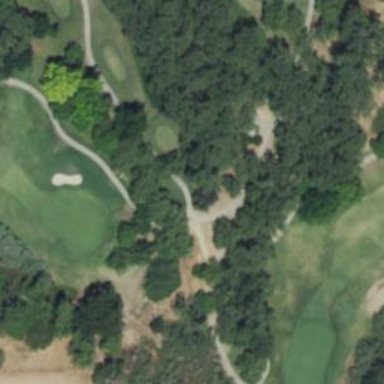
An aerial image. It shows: Pathway for golfing.